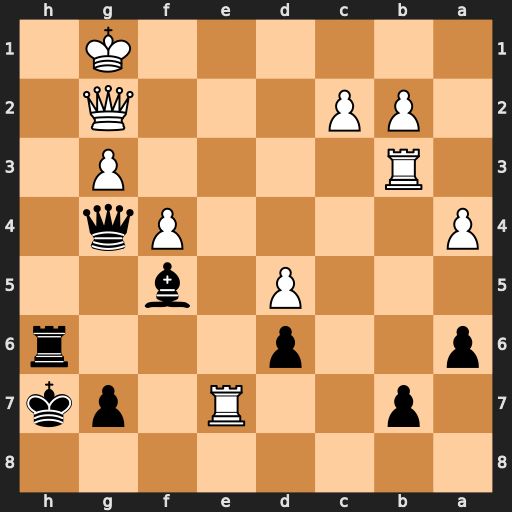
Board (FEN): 8/1p2R1pk/p2p3r/3P1b2/P4Pq1/1R4P1/1PP3Q1/6K1
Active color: b
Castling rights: -
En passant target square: -
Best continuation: Qd1+ Kf2 Qxc2+ Re2 Qxb3